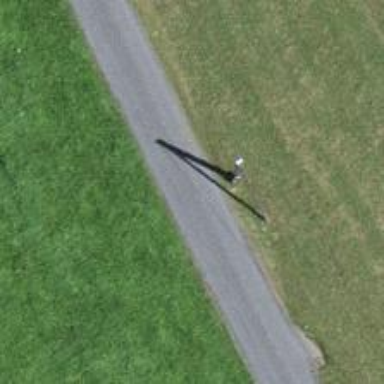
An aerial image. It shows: Power pole.